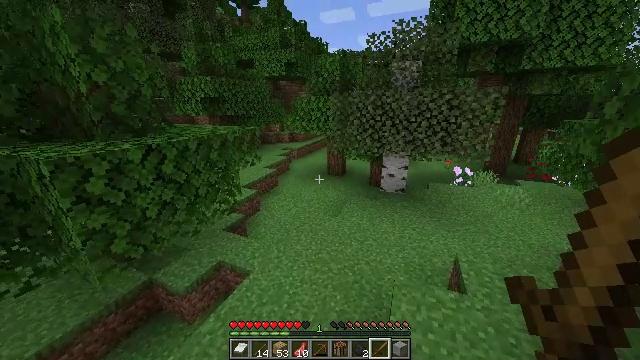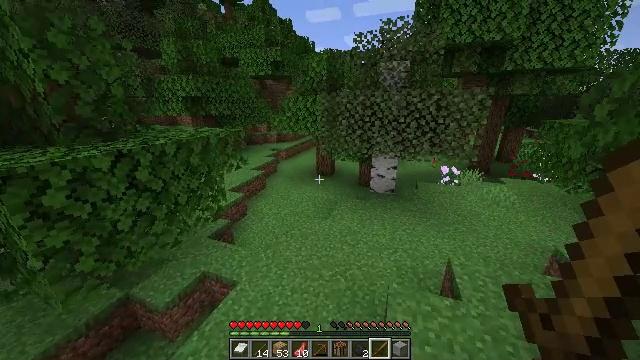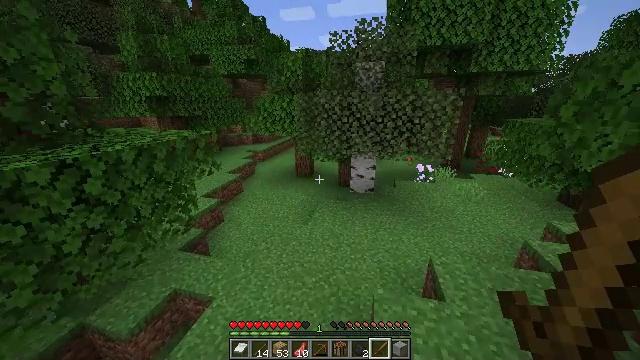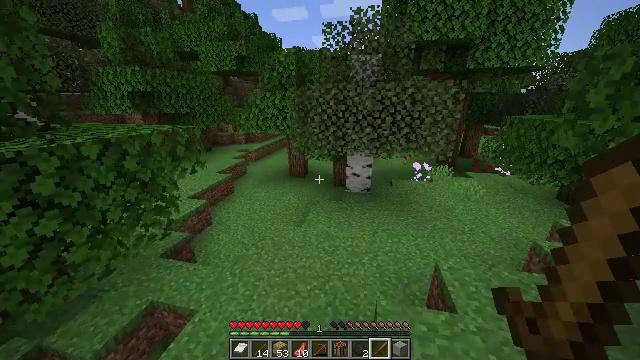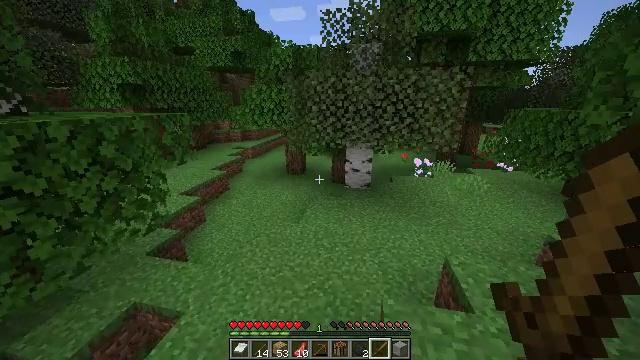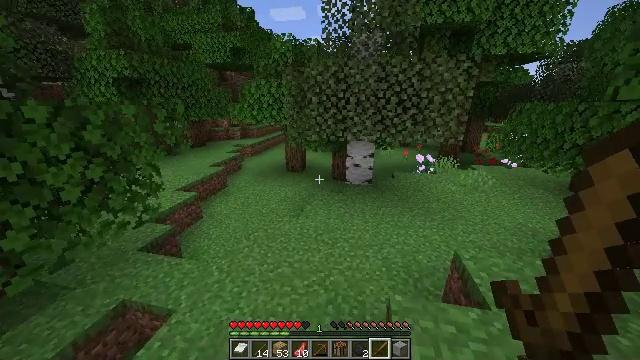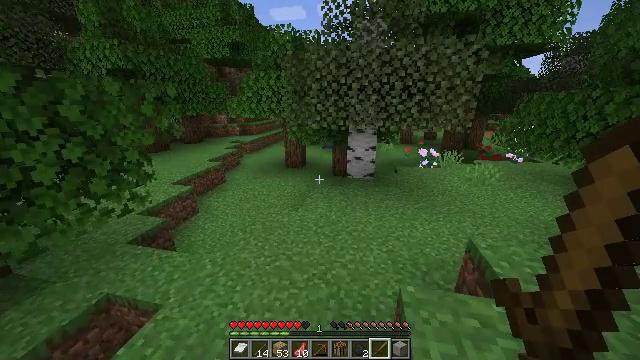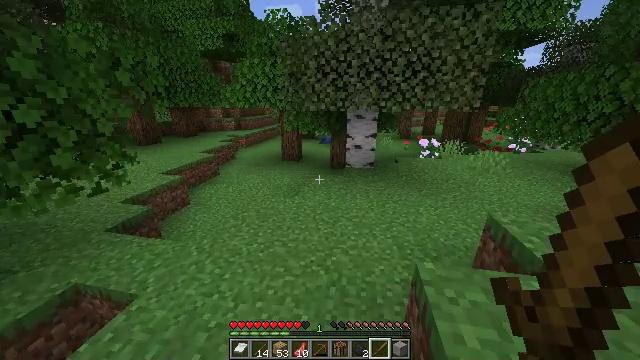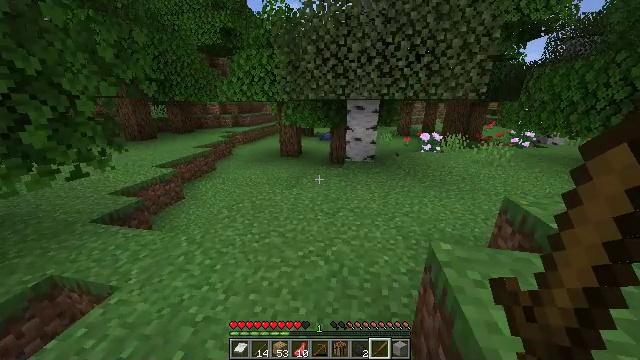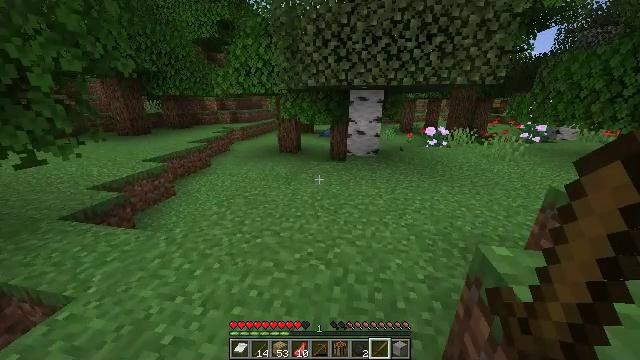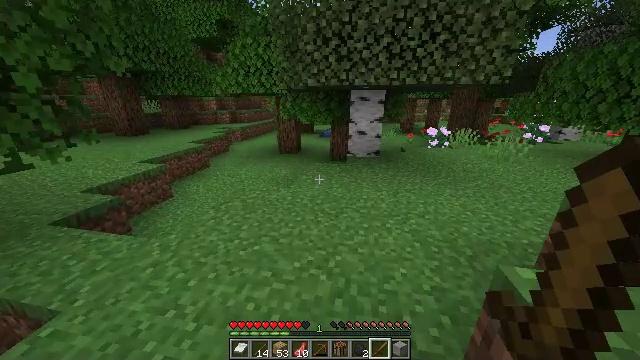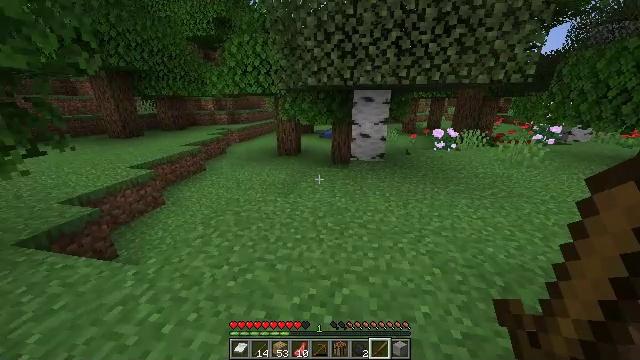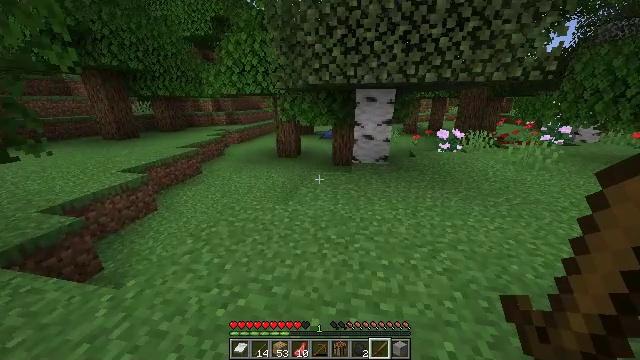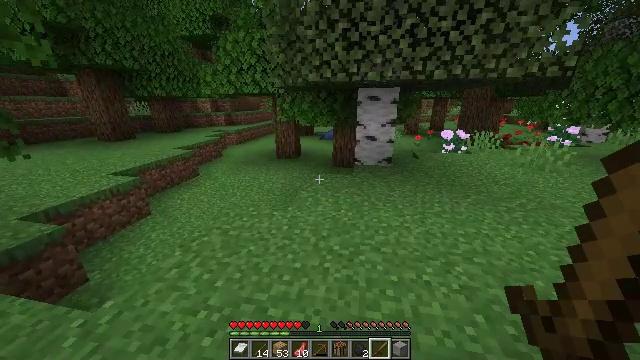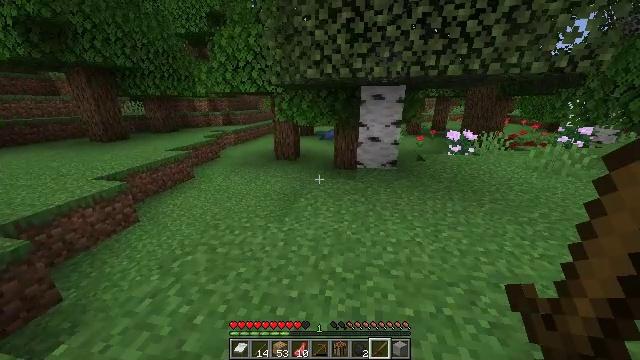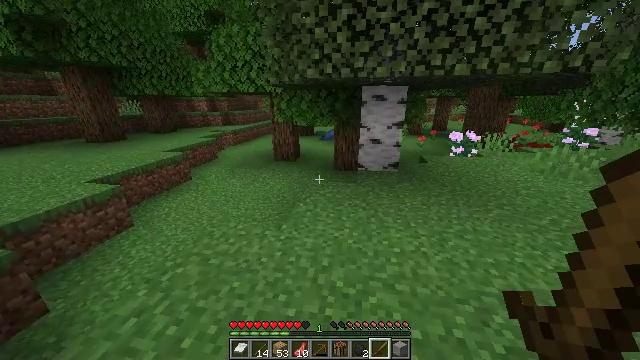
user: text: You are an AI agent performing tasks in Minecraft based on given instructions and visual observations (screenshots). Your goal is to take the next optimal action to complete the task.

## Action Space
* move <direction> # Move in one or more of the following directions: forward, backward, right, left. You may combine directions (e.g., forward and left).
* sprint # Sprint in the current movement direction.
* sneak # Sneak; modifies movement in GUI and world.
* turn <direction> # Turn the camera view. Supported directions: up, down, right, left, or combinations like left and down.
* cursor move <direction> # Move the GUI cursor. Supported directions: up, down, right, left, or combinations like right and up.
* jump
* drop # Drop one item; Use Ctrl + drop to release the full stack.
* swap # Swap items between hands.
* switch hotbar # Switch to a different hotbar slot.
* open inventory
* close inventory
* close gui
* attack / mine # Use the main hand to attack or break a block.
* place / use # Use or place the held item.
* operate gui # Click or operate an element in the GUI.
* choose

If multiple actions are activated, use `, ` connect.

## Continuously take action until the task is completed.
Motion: motion action
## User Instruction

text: Break the bee nest from a tree.
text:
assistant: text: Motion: move forward, sprint, turn right
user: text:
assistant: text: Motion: move forward, sprint, turn right
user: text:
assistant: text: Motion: move forward, sprint, turn right
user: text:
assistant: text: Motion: move forward, sprint
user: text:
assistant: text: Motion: move forward, sprint
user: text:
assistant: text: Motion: move forward, sprint
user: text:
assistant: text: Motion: move forward, sprint
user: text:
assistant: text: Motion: move forward, sprint
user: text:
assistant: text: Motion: move forward, sprint
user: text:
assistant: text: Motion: move forward, sprint
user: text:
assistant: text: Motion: move forward, sprint
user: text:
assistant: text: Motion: move forward, sprint
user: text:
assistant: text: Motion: move forward, sprint
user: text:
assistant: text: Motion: move forward, sprint
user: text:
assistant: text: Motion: move forward, sprint
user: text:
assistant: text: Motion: move forward, sprint
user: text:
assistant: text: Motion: move forward, sprint
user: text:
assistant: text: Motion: move forward, sprint, turn left
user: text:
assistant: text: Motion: move forward, sprint, turn left
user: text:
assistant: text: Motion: move forward, sprint, turn left
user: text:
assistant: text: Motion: move forward, sprint, turn left
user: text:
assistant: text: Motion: move forward, sprint, turn left
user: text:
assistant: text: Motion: move forward, sprint, turn left
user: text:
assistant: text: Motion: move forward, sprint
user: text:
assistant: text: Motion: move forward, sprint
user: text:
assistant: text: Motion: move forward, sprint, turn left
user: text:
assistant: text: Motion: move forward, sprint
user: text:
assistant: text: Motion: move forward, sprint
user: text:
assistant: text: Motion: move forward, sprint
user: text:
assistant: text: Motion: move forward, sprint